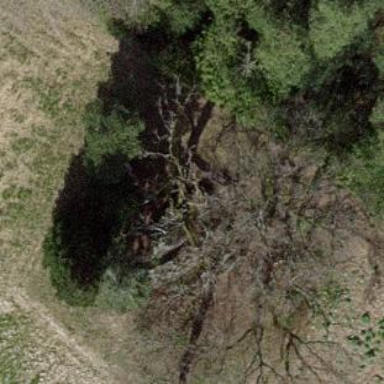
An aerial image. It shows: Mixed woodland area with variety of leaf types and cycles.